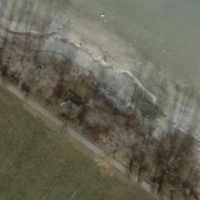
EUNIS habitat code: 14
Species observed at this site:
Campanula trachelium